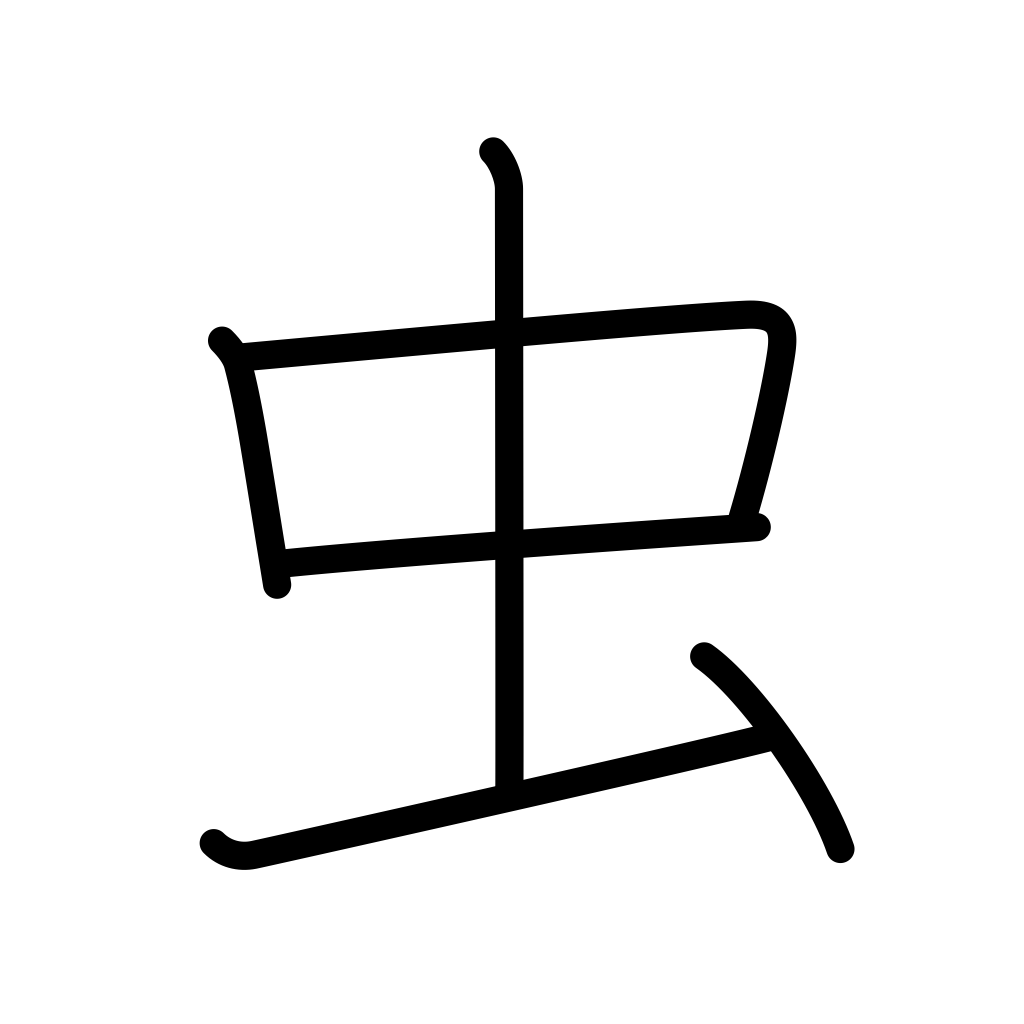
Meaning: insect, bug, temper